Aerial crown-view tile of a tropical tree (Barro Colorado Island, Panama), acquired 20241216:
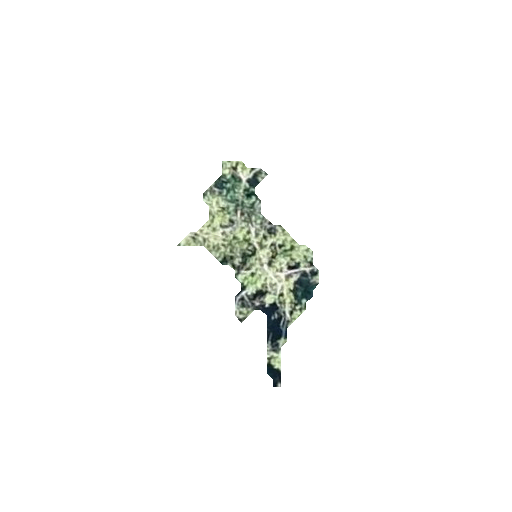
Species: Pourouma bicolor
GBIF accepted scientific name: Pourouma bicolor
Crown area: 17.029 m²